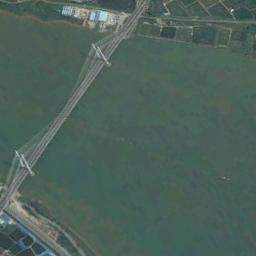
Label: bridge